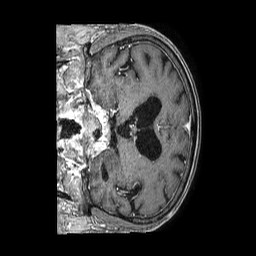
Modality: T1w
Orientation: coronal
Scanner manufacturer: philips
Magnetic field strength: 1.5 T
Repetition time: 0.00753 s
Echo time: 0.003419 s